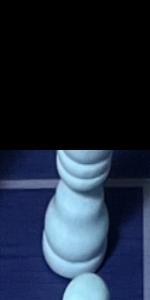
Label: Bishop_White